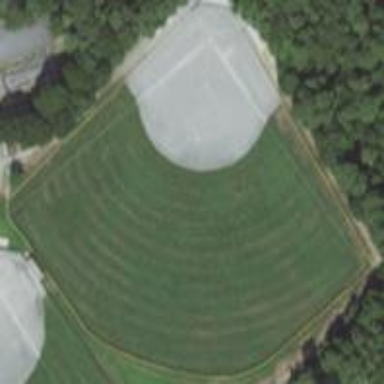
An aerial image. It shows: Baseball pitch for leisure land activities.